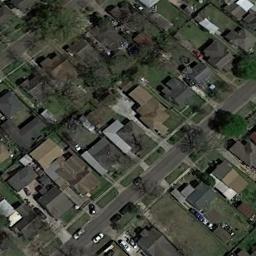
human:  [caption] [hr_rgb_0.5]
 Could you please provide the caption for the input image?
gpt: The house is about the same size .

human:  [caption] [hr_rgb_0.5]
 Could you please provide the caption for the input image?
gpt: In densely populated areas there are many roads and neatly arranged houses and trees as well as large lawns and many vehicles .

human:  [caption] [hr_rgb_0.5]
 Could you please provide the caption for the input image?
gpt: The dense residential is on the grass next to the road and trees .

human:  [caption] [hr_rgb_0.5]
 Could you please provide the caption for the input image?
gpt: A dense residential area has a lot of greenery and lots of houses neatly arranged while a road goes through the residential area .

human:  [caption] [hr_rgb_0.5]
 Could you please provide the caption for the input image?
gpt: There are black and brown buildings on dense residential area .